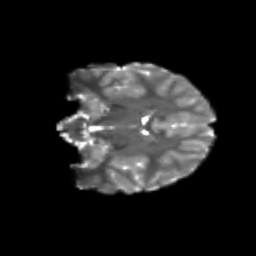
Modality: T2w
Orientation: coronal
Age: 9
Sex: female
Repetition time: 9.5 s
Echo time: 0.089 s